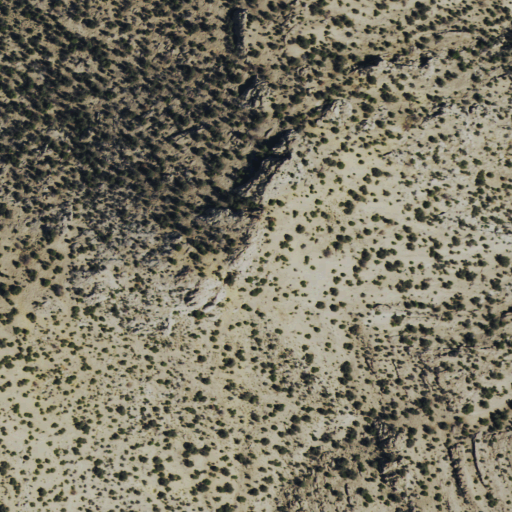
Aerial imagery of mountains in Nevada named Horse Range containing shrub and evergreen forest